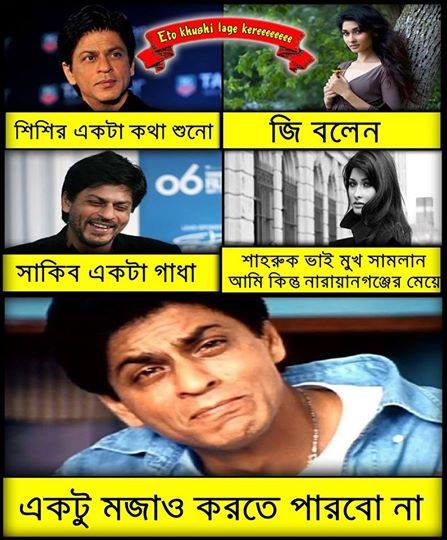
Caption: শিশির একটা কথা শুনো জি বলেন সাকিব একটা গাধা শাহরুক ভাই মুখ সামলান আমি কিন্তু নারায়ণগঞ্জের মেয়ে একটু মজাও করতে পারবো না
Label: hate